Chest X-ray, PA view. Patient: 65 years old, sex F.
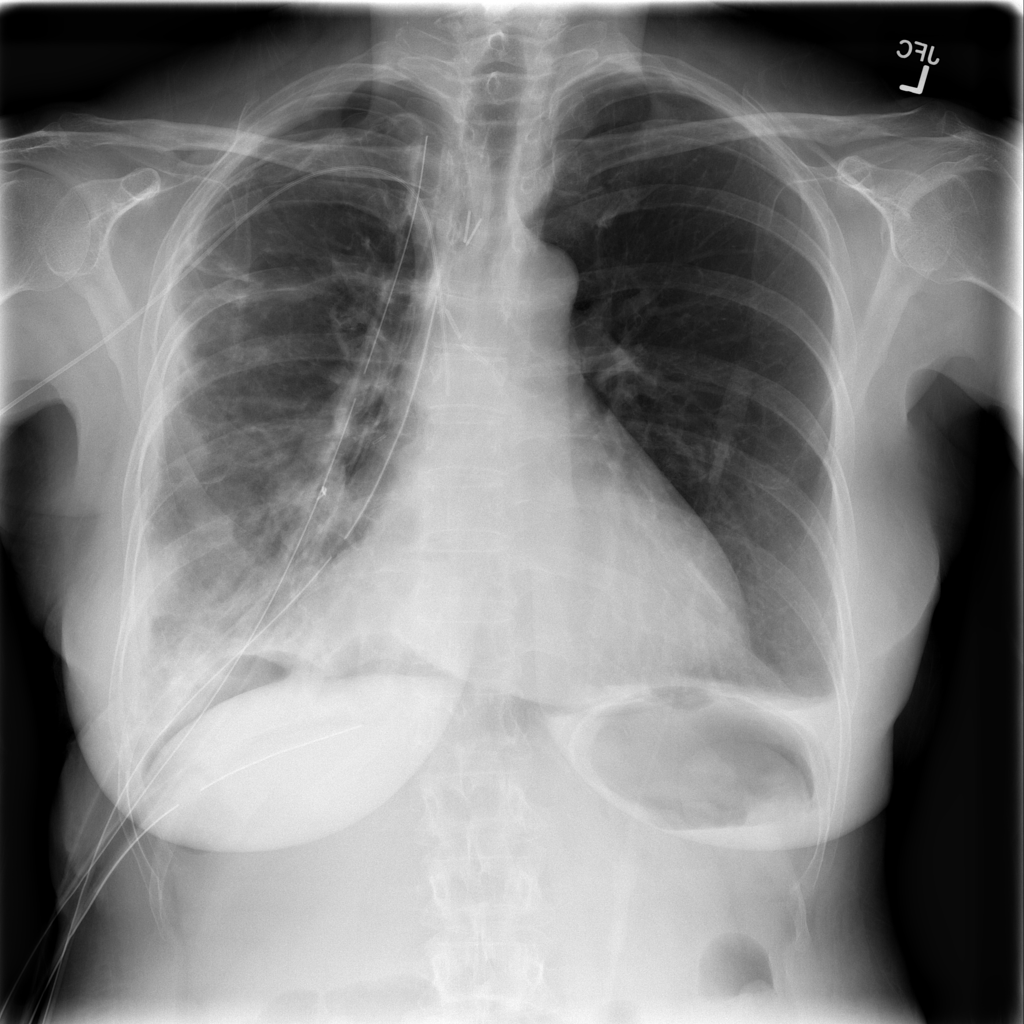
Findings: No Finding